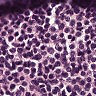
Metastatic tissue present: no